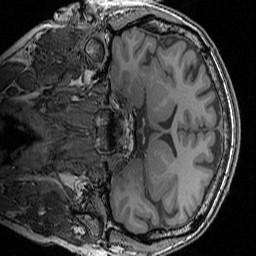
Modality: T1w
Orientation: coronal
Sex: male
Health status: ill
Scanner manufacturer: siemens
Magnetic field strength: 3 T
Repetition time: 1.57 s
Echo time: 0.00342 s